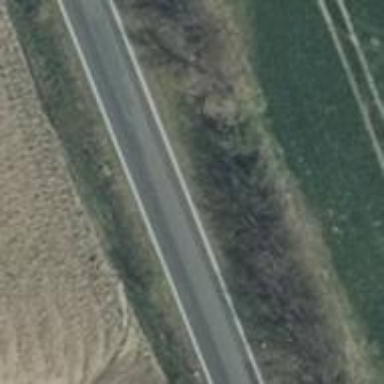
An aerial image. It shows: Secondary road with asphalt surface.